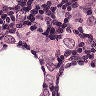
Metastatic tissue present: yes